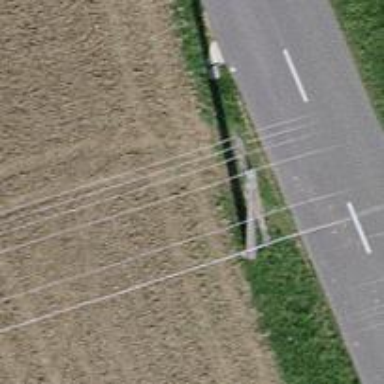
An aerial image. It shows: Power pole.